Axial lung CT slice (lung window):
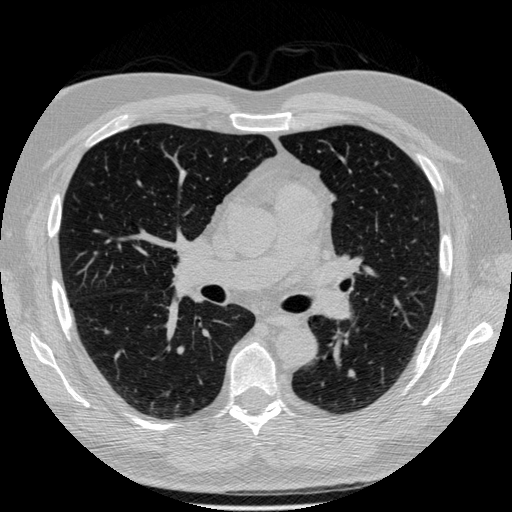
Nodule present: no